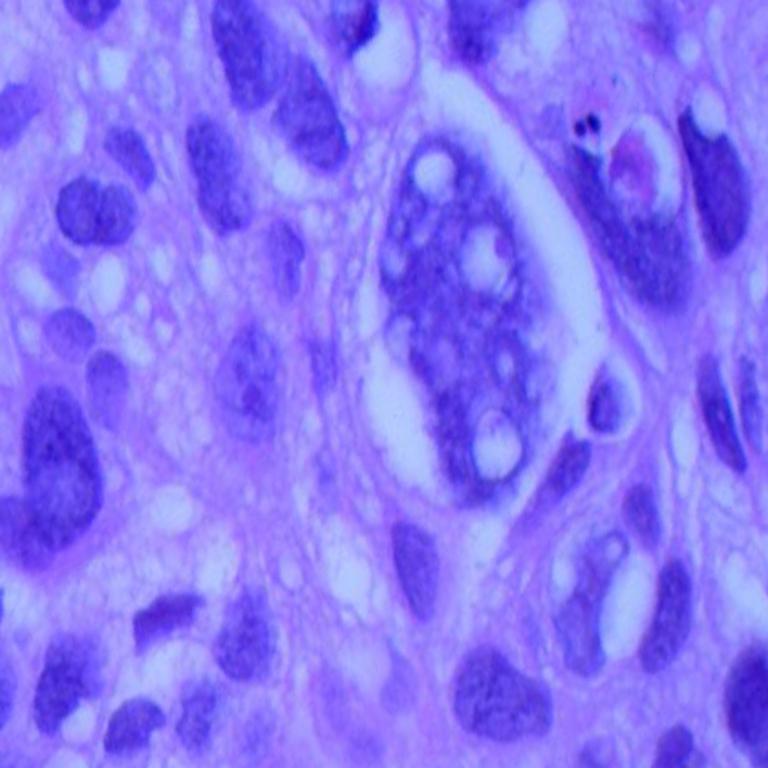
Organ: lung
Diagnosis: squamous carcinomas